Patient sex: M
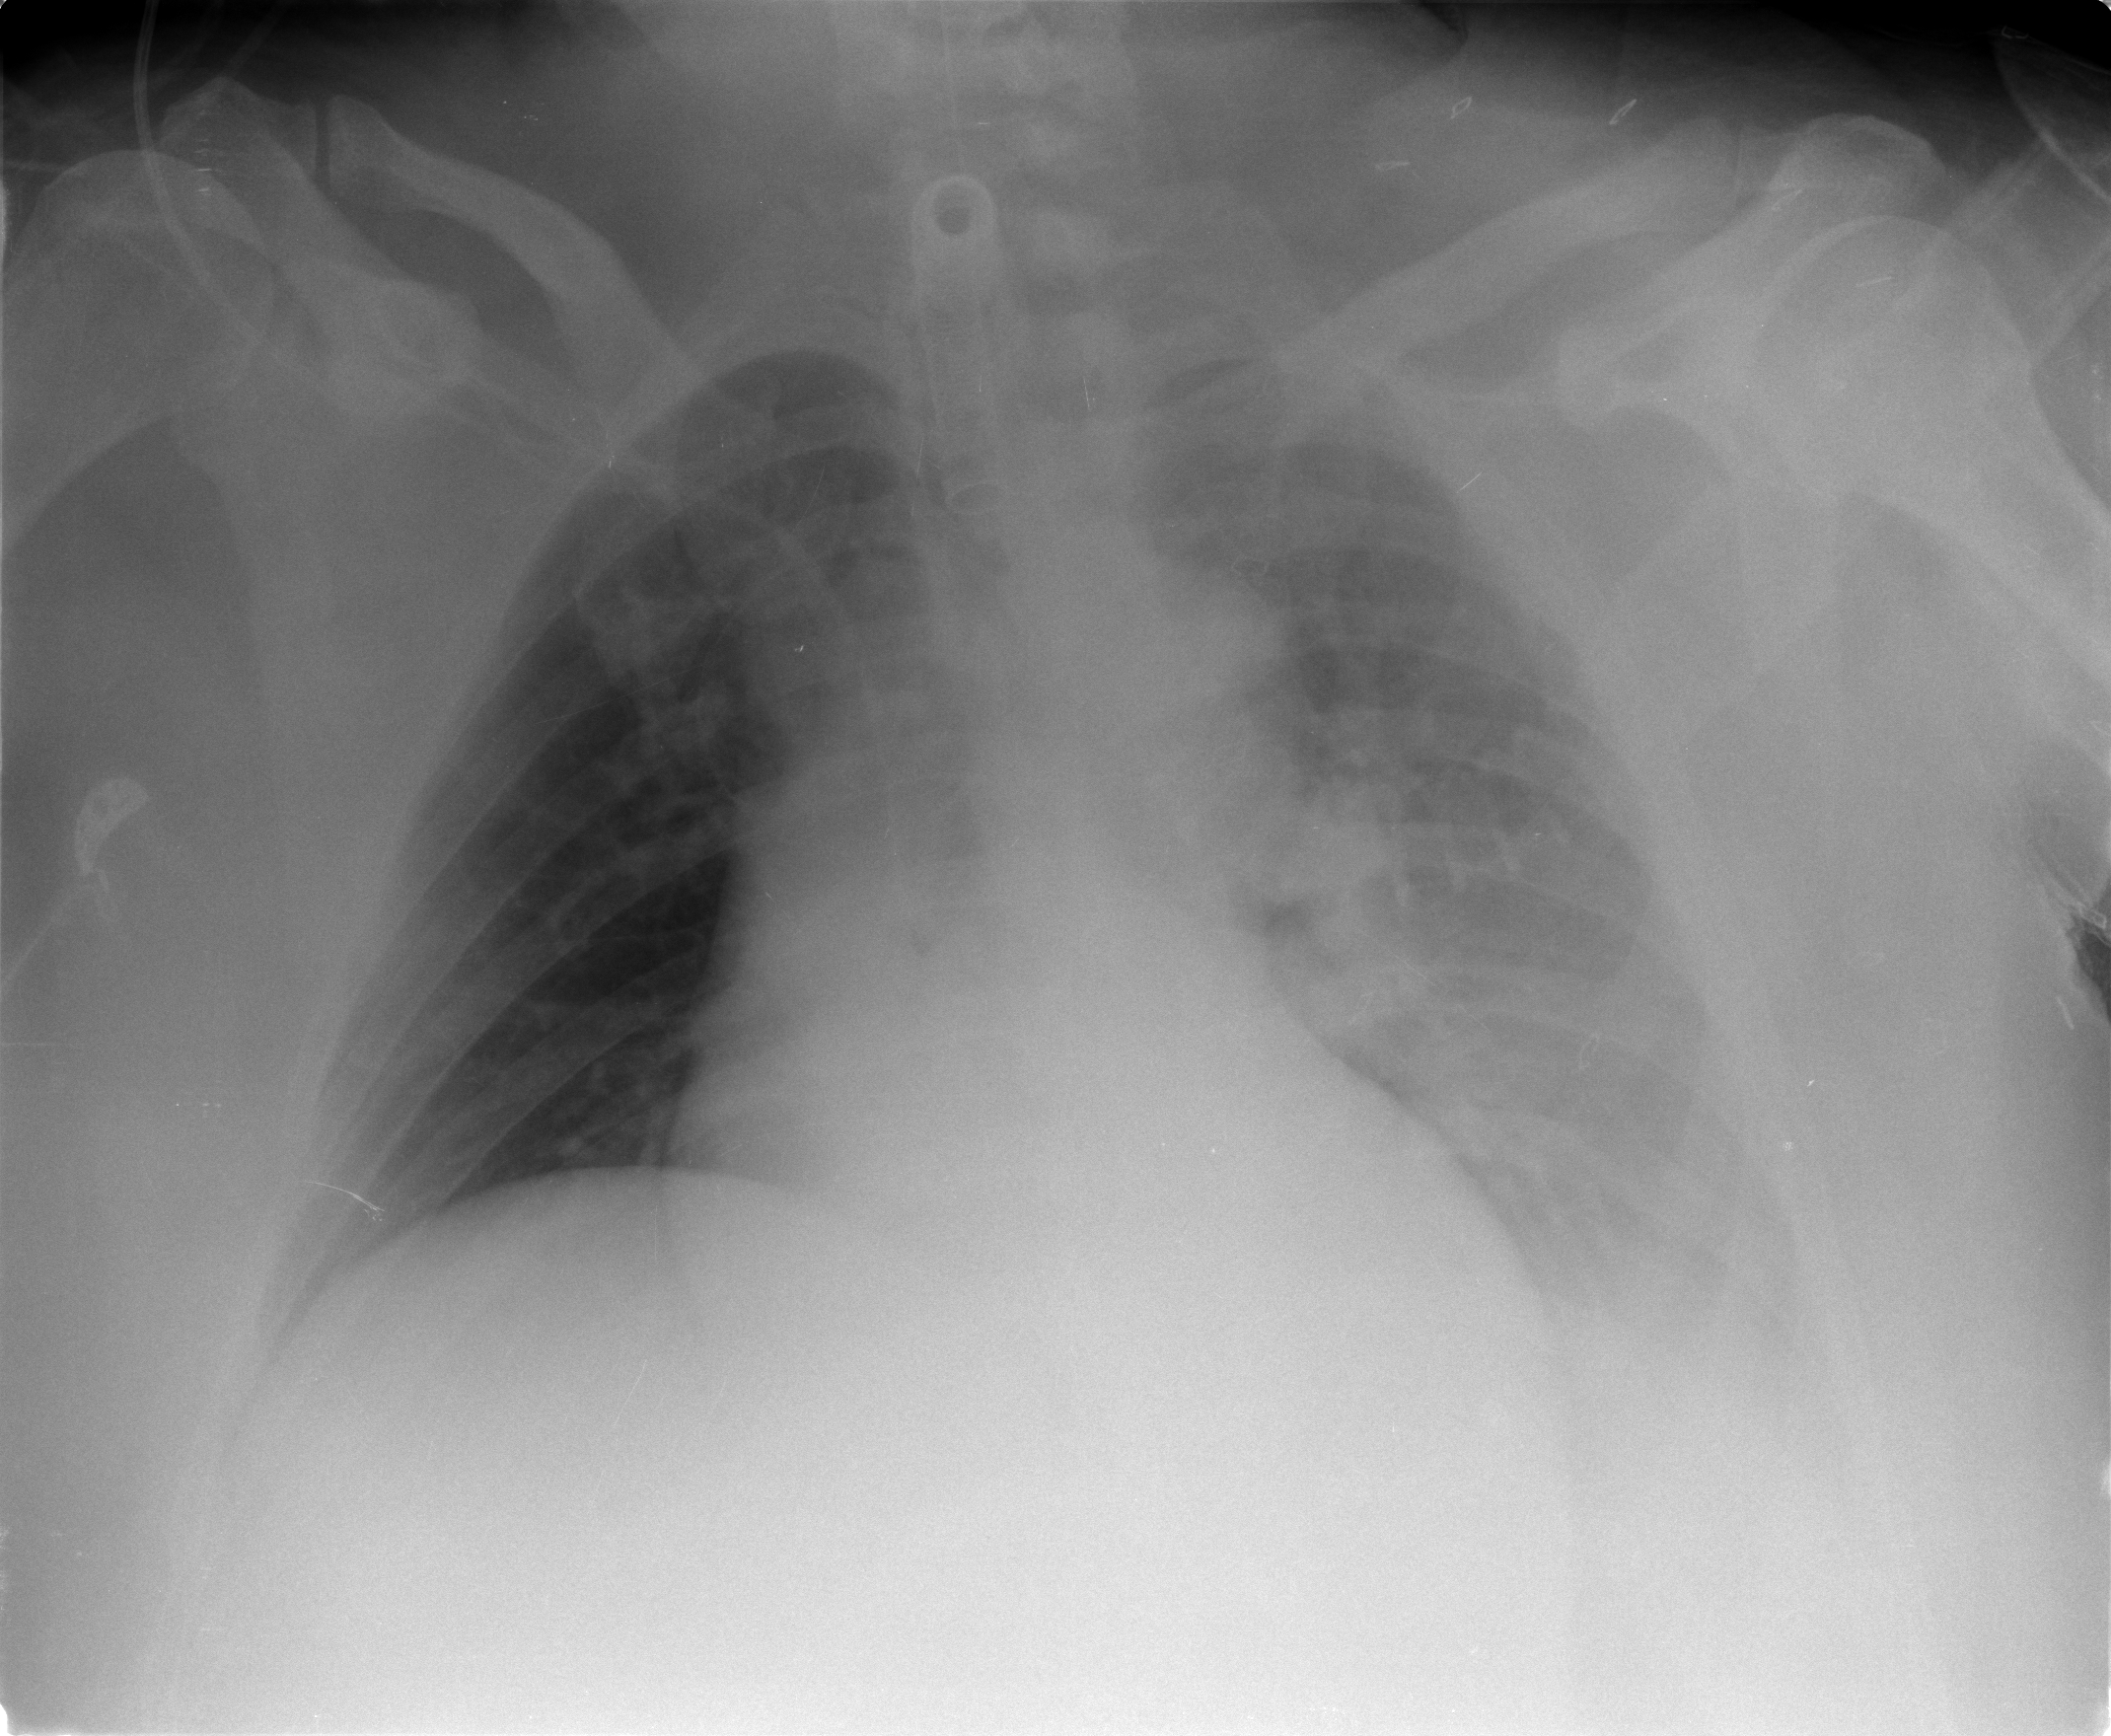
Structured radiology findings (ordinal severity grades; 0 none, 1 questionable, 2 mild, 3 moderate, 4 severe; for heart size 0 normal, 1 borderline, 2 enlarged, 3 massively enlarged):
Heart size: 0
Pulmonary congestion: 2
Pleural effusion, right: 1
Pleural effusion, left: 3
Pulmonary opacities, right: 0
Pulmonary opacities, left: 2
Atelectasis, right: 0
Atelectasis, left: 2